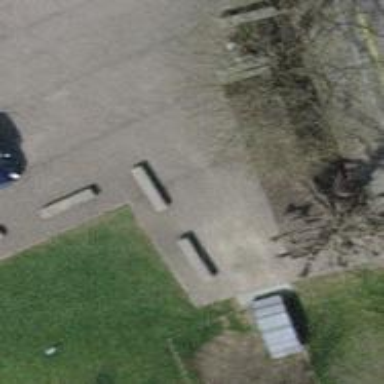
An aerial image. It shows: Concrete bench.